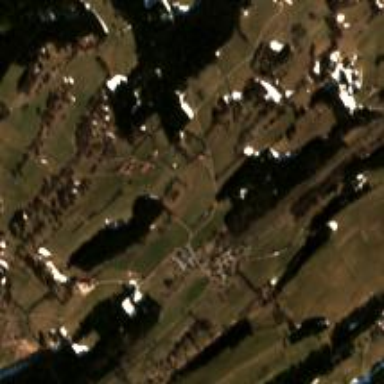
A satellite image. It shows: Small hamlet.